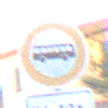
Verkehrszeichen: VerbotKraftomnibusse
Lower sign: ZeitangabenOhneBeschraenkungAufWochentage1
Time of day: SunriseSunset
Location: Outdoor (Urban)
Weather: Clear
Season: NotSpecified
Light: Natural